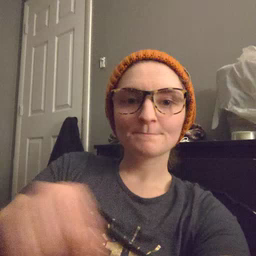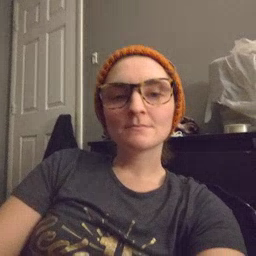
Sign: have